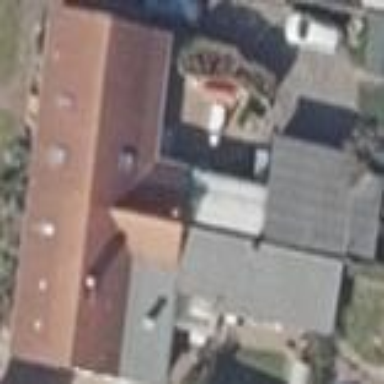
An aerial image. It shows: Simple and straightforward house.